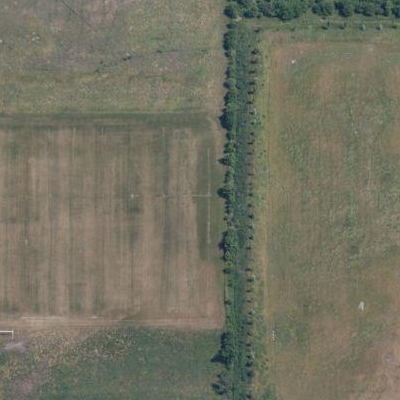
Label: Grass